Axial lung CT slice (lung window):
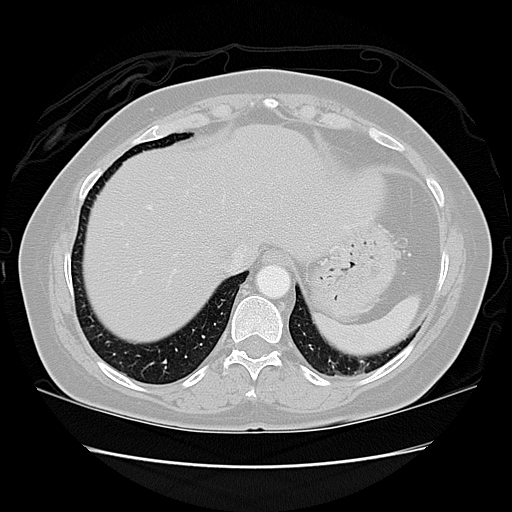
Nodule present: no